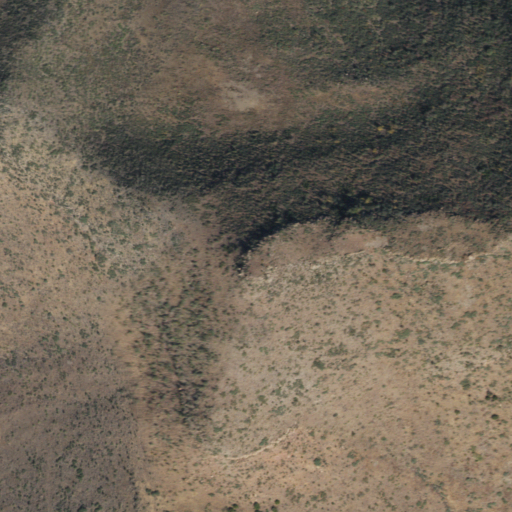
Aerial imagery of mountain in Arizona named Wades Butte containing only shrub